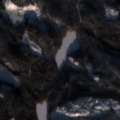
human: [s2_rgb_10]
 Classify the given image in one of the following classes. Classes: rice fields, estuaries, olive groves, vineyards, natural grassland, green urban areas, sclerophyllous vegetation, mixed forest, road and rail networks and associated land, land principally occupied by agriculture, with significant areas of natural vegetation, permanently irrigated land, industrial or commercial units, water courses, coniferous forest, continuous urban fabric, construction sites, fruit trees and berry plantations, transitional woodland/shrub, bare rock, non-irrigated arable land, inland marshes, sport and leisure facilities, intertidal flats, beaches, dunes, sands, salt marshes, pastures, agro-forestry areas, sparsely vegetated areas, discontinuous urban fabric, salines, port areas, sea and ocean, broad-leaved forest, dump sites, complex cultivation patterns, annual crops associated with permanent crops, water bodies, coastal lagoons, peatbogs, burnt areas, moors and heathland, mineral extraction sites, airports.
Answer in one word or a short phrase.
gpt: coniferous forest